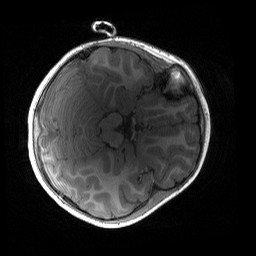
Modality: T1w
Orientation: axial
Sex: female
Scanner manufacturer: siemens
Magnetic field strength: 3 T
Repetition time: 1.9 s
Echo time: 0.00243 s